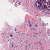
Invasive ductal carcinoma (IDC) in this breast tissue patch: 1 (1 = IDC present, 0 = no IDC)